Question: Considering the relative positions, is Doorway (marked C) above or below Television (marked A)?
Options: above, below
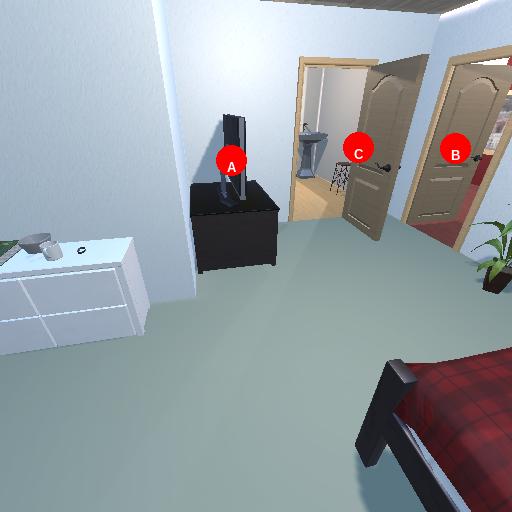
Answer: above